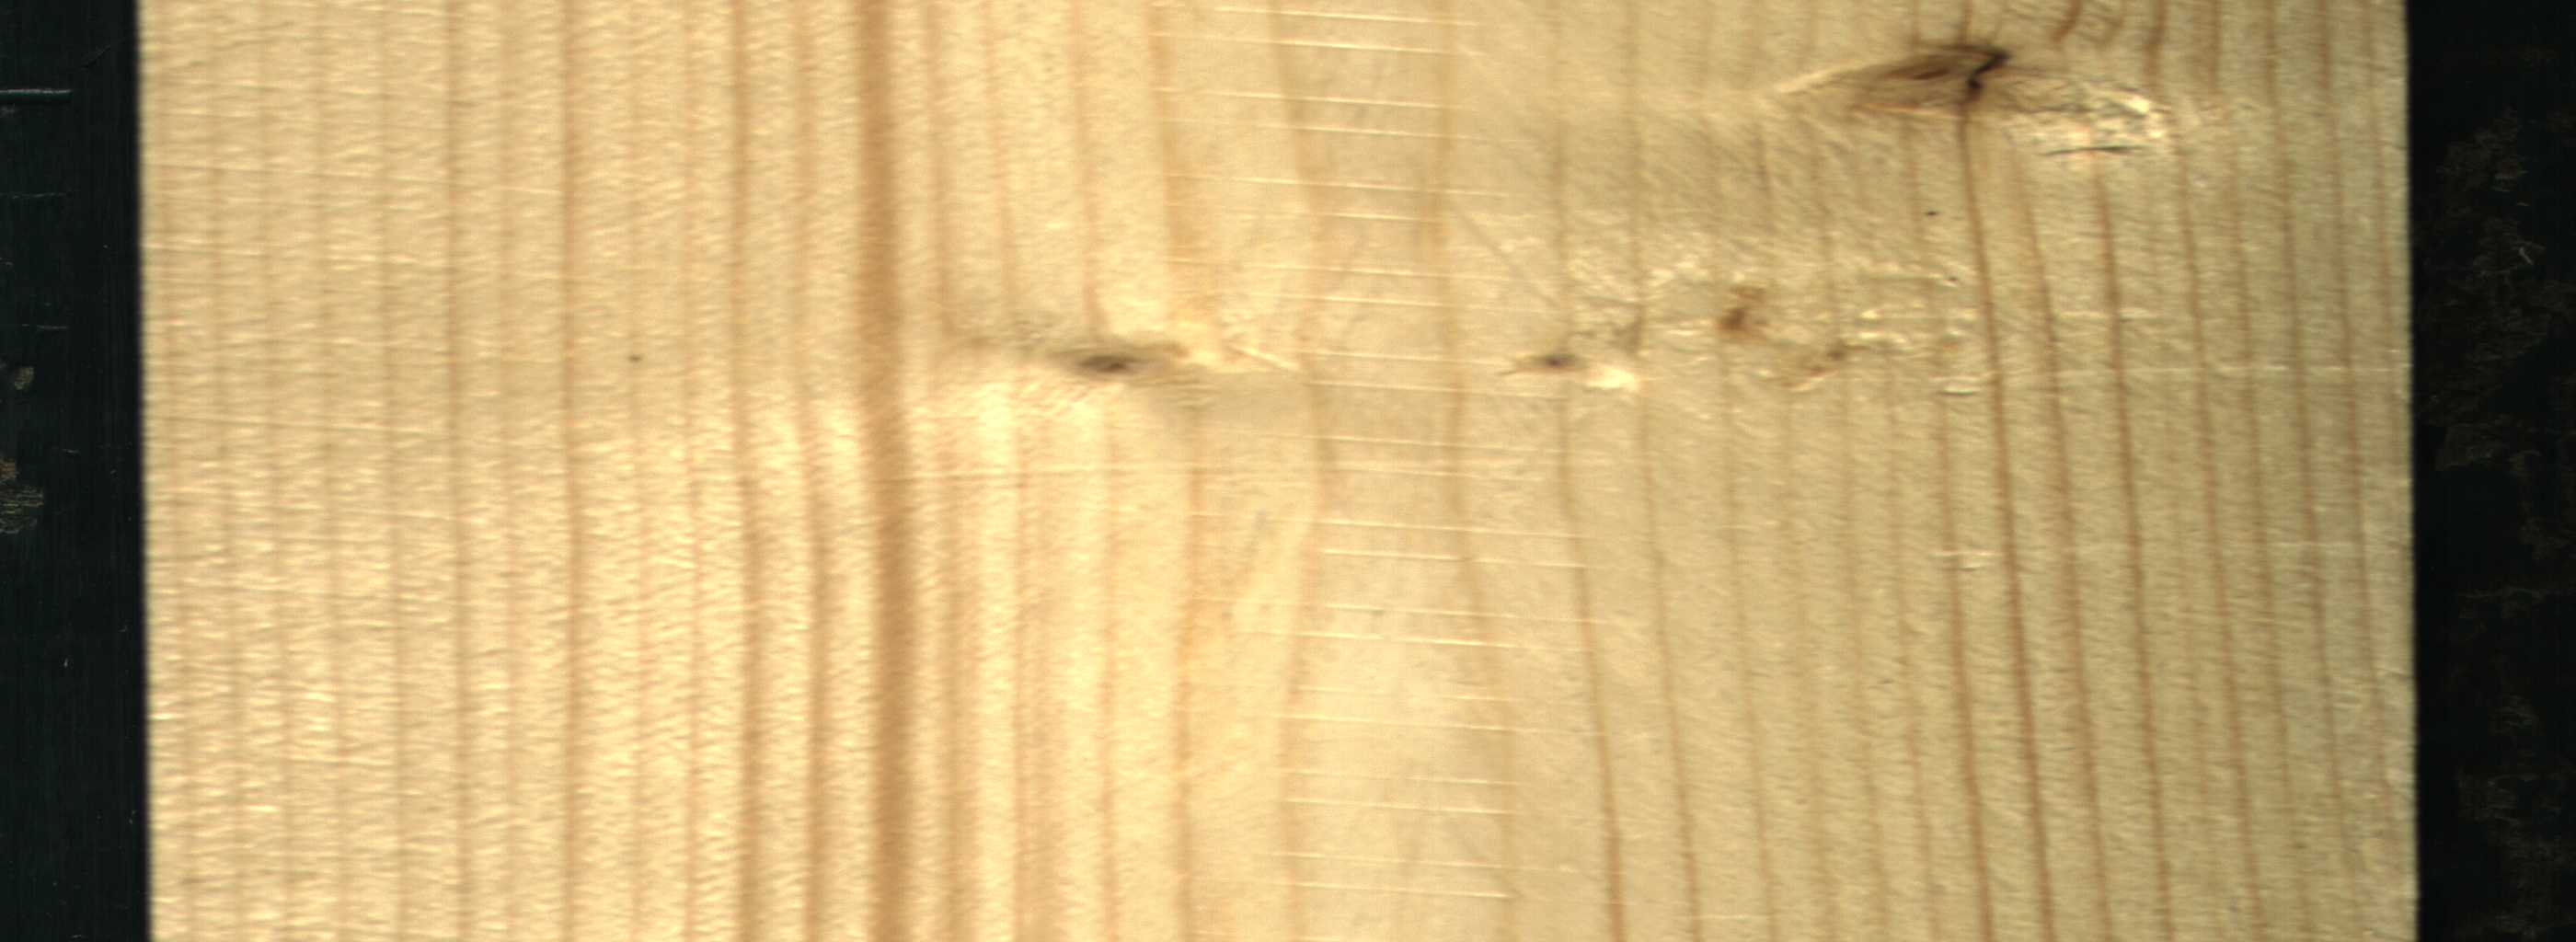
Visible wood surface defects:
Dead_Knot
Live_Knot